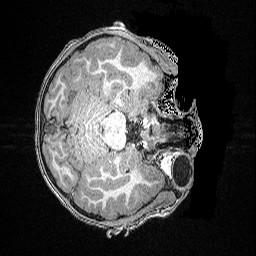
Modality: T1w
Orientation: axial
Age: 74
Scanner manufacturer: siemens
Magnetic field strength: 3 T
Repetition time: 2.5 s
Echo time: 0.00347 s